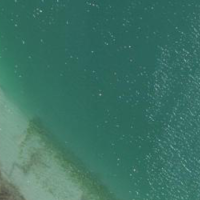
EUNIS habitat code: 14
Species observed at this site:
Podiceps cristatus